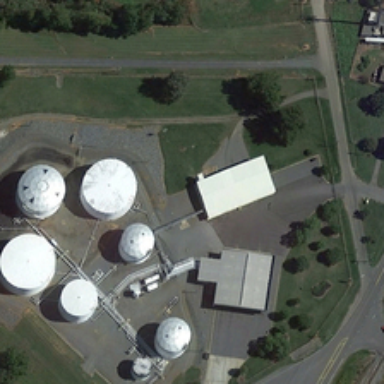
Several white stadium tanks are near many sparse green trees and several highways .